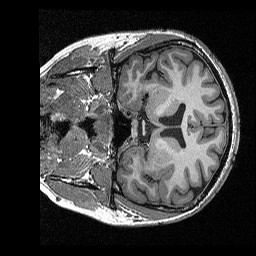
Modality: T1map
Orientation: coronal